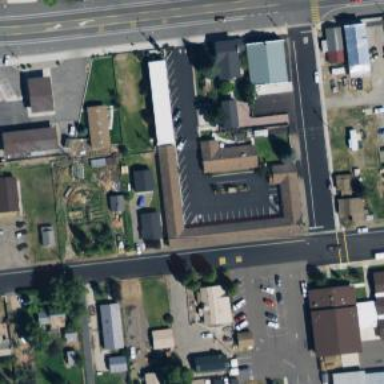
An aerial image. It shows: Building that is motel.